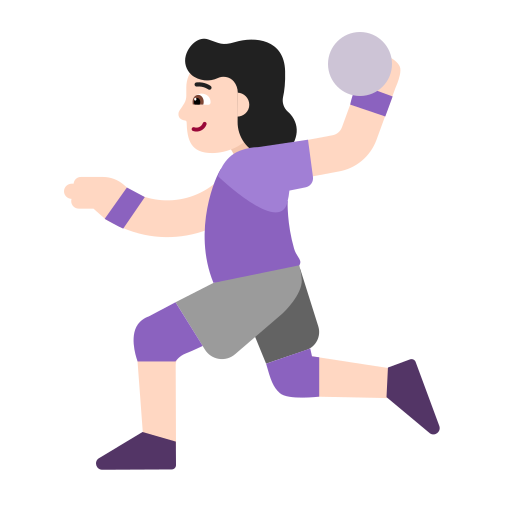
woman playing handball flat light